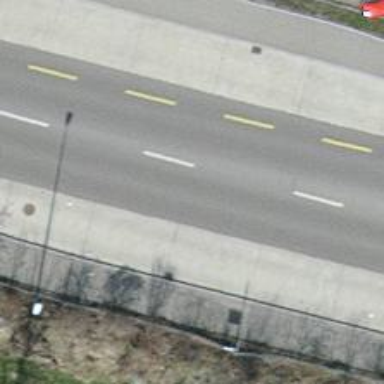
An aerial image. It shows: Bus stop with designated public transport stop position.